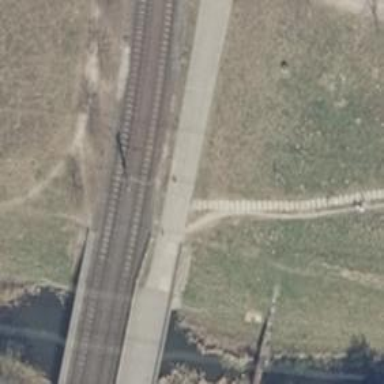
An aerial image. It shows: Tram bridge with electrified contact lines.